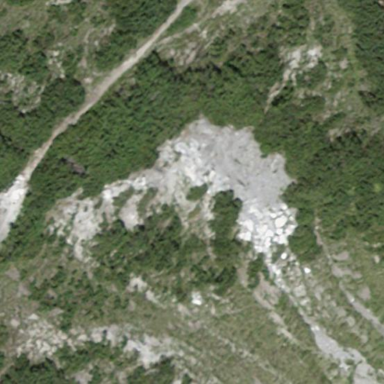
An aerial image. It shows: Natural scree.